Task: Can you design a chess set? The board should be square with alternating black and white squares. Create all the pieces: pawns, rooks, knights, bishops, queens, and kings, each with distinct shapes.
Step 3723:
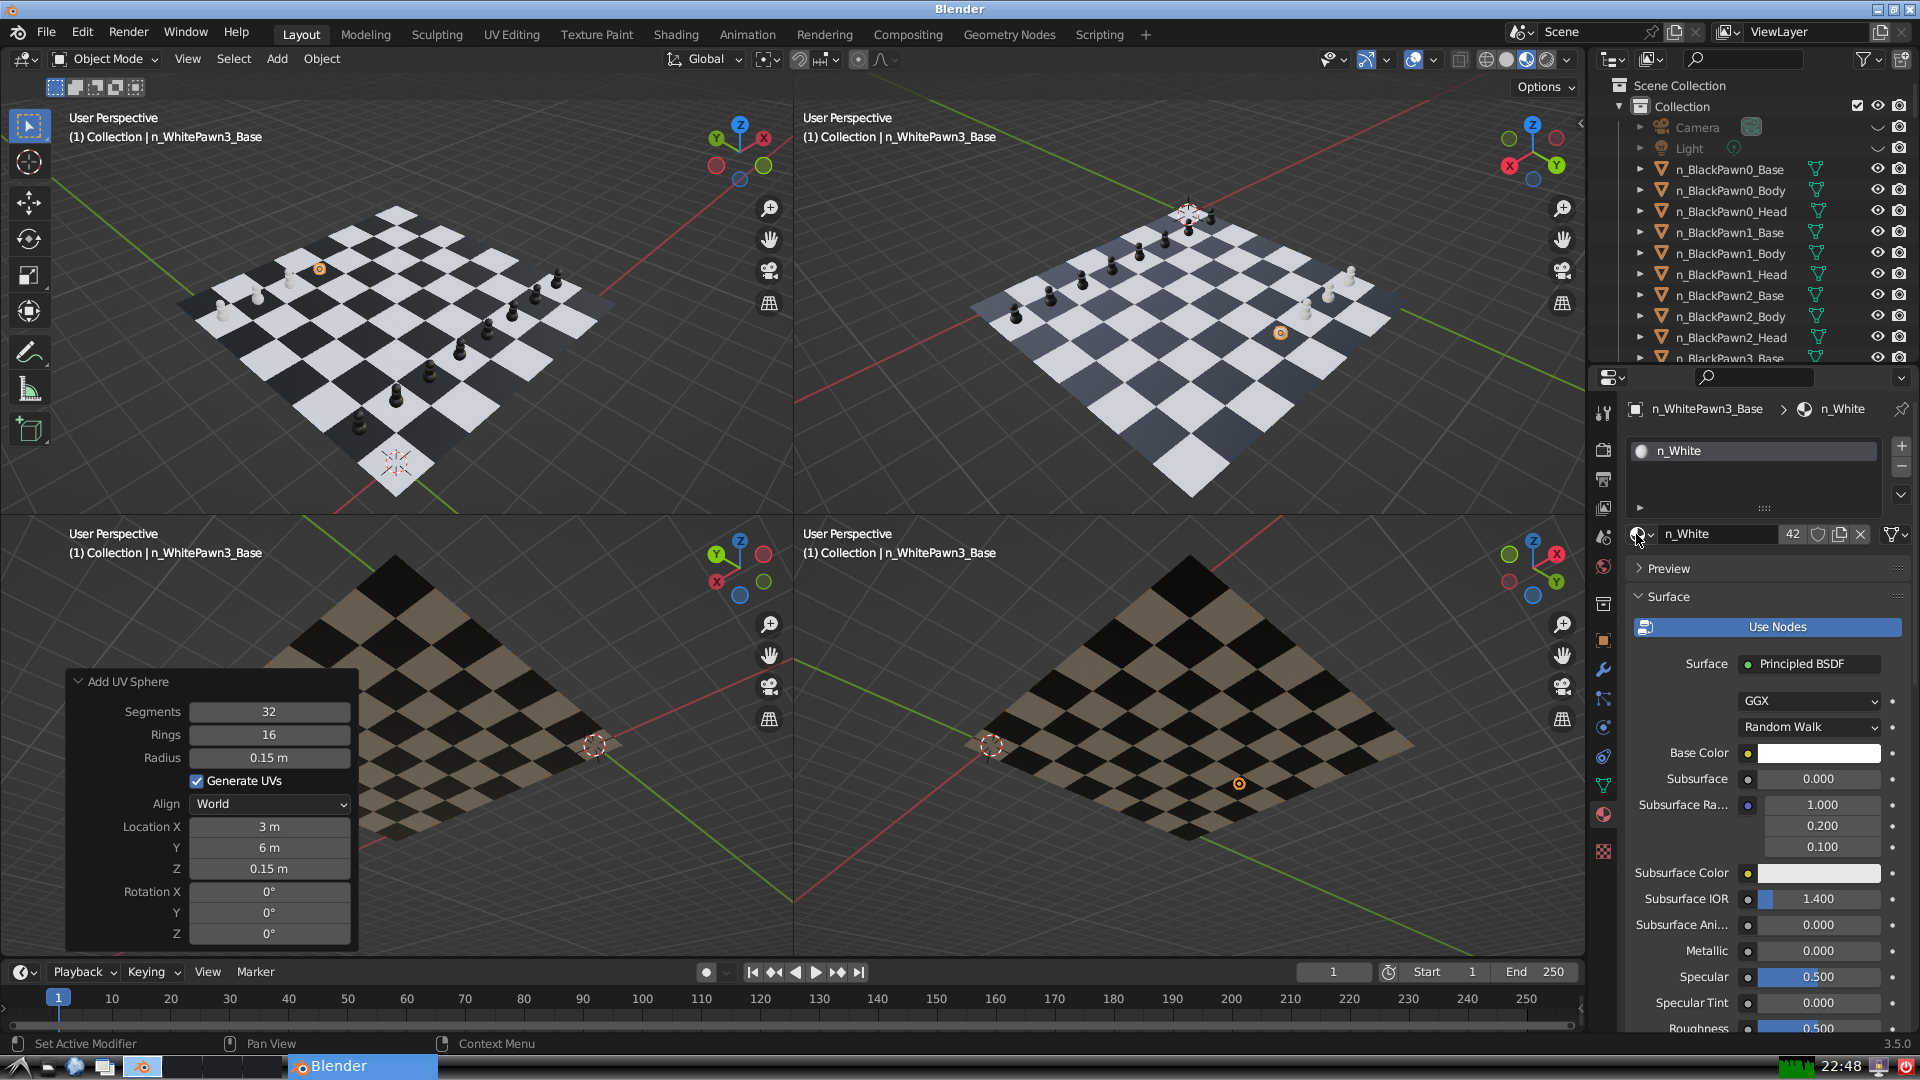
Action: {"mouse_move": [278, 58]}